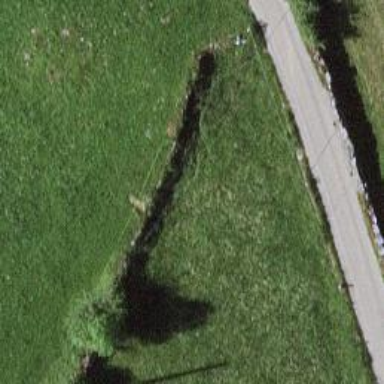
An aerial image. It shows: Wall made of dry stone.